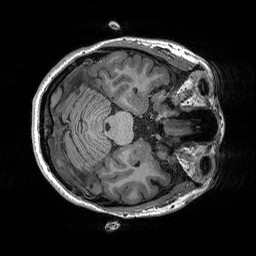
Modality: T1w
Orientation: axial
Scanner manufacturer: siemens
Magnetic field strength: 3 T
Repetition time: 2.3 s
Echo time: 0.00298 s